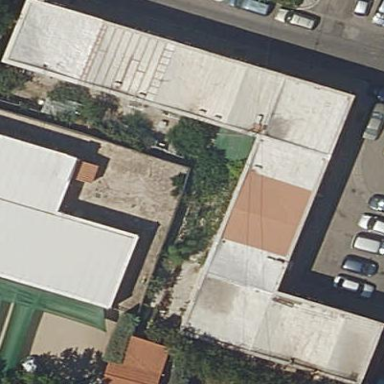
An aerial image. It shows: Commercial building.